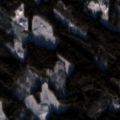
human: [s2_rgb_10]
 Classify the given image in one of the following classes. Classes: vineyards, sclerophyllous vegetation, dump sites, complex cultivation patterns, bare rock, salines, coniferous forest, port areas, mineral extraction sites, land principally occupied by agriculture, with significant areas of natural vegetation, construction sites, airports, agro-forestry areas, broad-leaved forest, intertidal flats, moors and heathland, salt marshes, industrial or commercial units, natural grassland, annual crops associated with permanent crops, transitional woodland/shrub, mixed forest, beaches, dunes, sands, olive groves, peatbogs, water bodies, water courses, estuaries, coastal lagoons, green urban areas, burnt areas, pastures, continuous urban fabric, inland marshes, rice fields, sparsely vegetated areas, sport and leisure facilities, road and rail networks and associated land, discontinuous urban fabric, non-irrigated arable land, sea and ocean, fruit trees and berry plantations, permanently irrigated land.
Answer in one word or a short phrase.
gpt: coniferous forest, mixed forest, transitional woodland/shrub